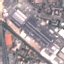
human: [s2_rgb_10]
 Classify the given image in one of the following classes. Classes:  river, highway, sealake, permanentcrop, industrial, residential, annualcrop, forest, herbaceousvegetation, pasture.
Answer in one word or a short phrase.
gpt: Industrial